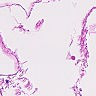
Metastatic tissue present: no